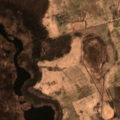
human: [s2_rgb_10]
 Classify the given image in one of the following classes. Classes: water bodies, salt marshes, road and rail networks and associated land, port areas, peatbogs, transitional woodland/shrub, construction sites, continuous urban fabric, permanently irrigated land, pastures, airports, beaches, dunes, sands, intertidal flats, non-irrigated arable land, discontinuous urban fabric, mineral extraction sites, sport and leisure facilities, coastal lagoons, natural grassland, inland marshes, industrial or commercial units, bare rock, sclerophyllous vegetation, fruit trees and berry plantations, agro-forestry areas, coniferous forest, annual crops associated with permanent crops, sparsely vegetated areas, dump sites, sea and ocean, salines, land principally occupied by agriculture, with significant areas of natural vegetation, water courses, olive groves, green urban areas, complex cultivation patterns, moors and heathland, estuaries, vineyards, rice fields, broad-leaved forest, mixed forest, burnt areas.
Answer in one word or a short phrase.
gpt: non-irrigated arable land, pastures, complex cultivation patterns, broad-leaved forest, inland marshes, water bodies